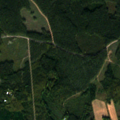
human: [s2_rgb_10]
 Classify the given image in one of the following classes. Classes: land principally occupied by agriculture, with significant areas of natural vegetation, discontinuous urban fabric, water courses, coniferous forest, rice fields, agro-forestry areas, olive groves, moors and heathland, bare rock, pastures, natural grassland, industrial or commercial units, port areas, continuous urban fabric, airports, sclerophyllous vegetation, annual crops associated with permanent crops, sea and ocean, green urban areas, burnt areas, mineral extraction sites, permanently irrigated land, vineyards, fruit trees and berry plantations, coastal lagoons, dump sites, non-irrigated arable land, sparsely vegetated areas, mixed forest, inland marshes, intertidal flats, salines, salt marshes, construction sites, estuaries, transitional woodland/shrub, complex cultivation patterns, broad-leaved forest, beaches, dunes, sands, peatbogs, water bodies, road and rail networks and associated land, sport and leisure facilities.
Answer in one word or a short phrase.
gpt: non-irrigated arable land, coniferous forest, mixed forest